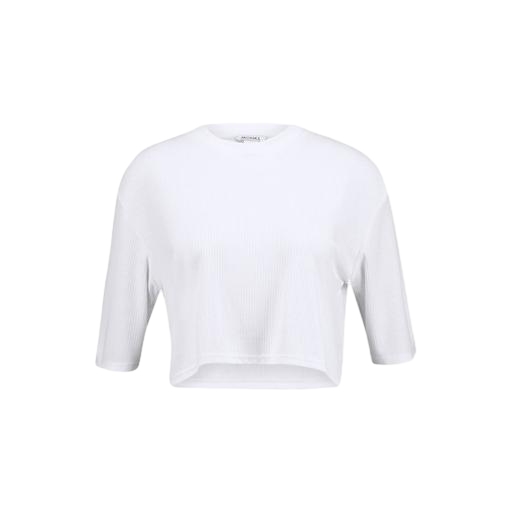
white cropped t-shirt, white crop tee, boxy fit t-shirt, white background